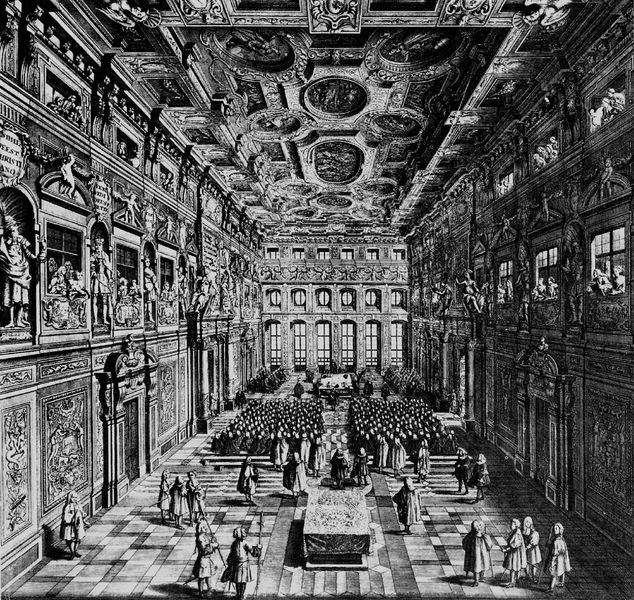
Titel: Augsburg, Rathaus, Goldener Saal
Künstler: Johann Matthias Kager
Standort: Augsburg (EU - D - B)
Schlagwörter: menschen, fenster, tisch, zeichnung, balkon, türen, saal, foto, kreuz, balustrade